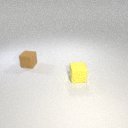
small brown rubber cube behind small yellow rubber cube